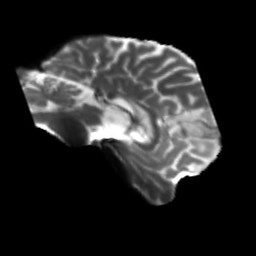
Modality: T2w
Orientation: sagittal
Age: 58
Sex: male
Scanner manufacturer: siemens
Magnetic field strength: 3 T
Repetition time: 5.25 s
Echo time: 0.08 s